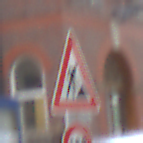
Verkehrszeichen: Arbeitsstelle
Zusatzzeichen unten: Geschwindigkeit120
Umgebung: Outdoor, Urban
Tageszeit: MorningAfternoon
Wetter: Overcast
Licht: Natural
Jahreszeit: NotSpecified
Kontrast: LowContrast